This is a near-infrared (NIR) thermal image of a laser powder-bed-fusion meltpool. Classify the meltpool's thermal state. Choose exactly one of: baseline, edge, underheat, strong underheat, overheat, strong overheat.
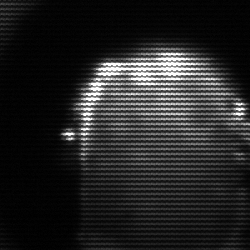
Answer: baseline